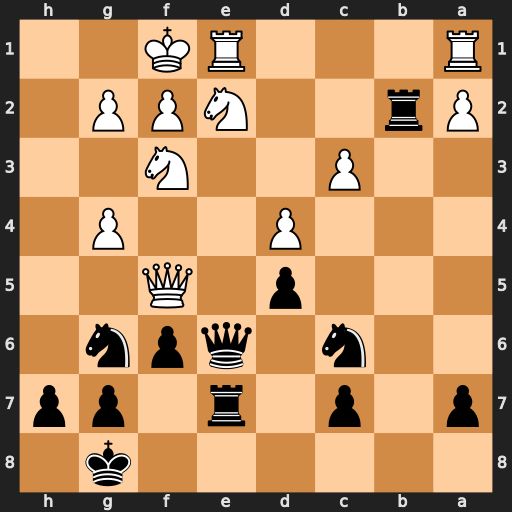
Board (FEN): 6k1/p1p1r1pp/2n1qpn1/3p1Q2/3P2P1/2P2N2/Pr2NPP1/R3RK2
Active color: b
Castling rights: -
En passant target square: -
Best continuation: Rxe2 Qxe6+ R2xe6